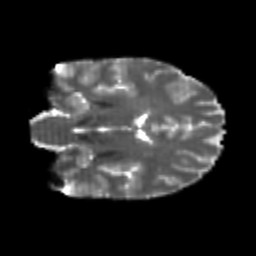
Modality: T2w
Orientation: coronal
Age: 22
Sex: male
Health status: healthy
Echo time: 0.074 s